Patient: sex F, age 80
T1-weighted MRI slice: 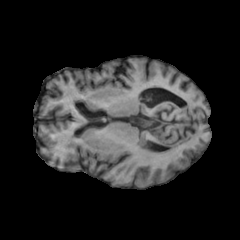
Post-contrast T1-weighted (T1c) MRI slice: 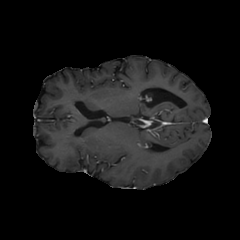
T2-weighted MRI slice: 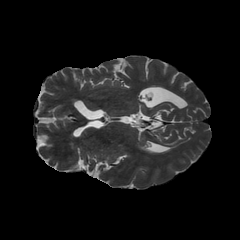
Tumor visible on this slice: yes
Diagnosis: Glioblastoma, IDH-wildtype
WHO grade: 4